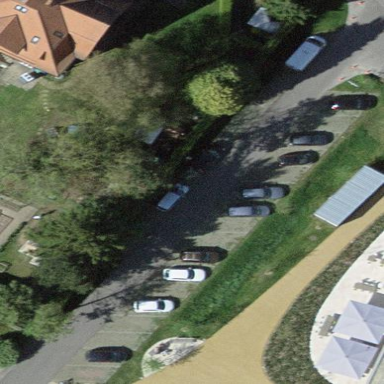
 paved with asphalt. It is designated for roadside parking."